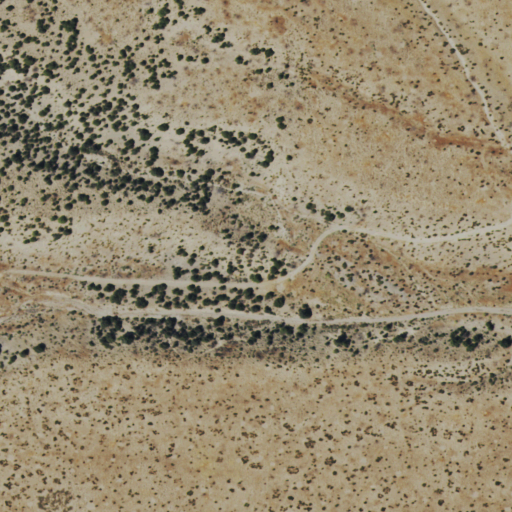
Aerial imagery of valley in Nevada named Scofield Canyon containing shrub and grassland